Question: I have some text on my website whose visibility is not very good and i want to change it's text color or background color, but i am not able to find it in my css file.

the part which is highlighted in red is one whose color i want to change.
you can see it yourself at AnHits.com
just Login with this demo account - username - demo password - demo
and hover the mouse over Earn Coins on top right.
here is my main css file - <URL>
here is the source code part which shows that test on my website -
'''
<div class="cont soft-blue fixed">
<div class="menu">
<div class="menu-wrap">
<ul id="main_menu">
<li><a href="index.php">Home</a></li>
<li><a href="blog/index.php">Blog</a></li>
</ul>
<li>
<a href="index.php">Earn Coins</a>
<ul>
<li><a href="surf.php" target="_blank">Traffic Exchange</a></li>
.
.
.
.
'''
Thanks in advance!
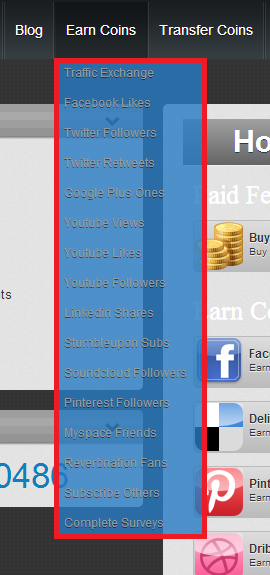
Answer: You can use Inspect Element option which lies in Chrome's Inspector and Also in Mozilla Firefox's Firebug Inspector. To get related styles and where they lie in your CSS.
And for now @Kolink and also @PraveenKumar has answered. You may refer to it if you just want support for this situation.